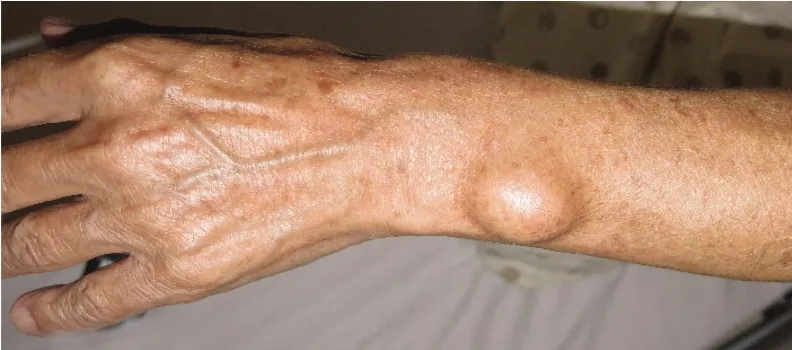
Preoperative physical examination. The swelling was elastic and hard. There was no scar and no central punctum.
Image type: medical_photograph (skin_photograph)